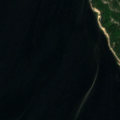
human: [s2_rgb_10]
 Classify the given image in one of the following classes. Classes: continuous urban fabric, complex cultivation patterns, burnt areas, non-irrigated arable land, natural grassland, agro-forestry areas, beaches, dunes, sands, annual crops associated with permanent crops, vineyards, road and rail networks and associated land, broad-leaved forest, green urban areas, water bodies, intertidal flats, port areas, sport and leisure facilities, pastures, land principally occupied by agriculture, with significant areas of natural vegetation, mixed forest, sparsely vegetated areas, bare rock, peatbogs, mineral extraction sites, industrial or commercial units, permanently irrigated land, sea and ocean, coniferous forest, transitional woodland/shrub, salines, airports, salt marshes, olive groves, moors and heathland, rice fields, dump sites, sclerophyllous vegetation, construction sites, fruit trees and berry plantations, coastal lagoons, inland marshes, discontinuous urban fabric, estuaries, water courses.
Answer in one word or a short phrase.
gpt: coniferous forest, sea and ocean